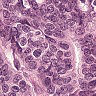
Metastatic tissue present: yes